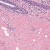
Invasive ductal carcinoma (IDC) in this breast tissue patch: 0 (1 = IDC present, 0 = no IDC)